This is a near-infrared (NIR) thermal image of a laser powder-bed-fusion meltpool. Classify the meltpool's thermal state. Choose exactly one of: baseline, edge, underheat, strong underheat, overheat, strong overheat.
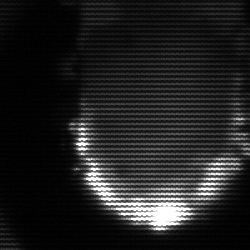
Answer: baseline